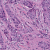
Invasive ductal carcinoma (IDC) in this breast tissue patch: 1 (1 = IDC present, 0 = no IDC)